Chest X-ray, AP view. Patient: 59 years old, sex M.
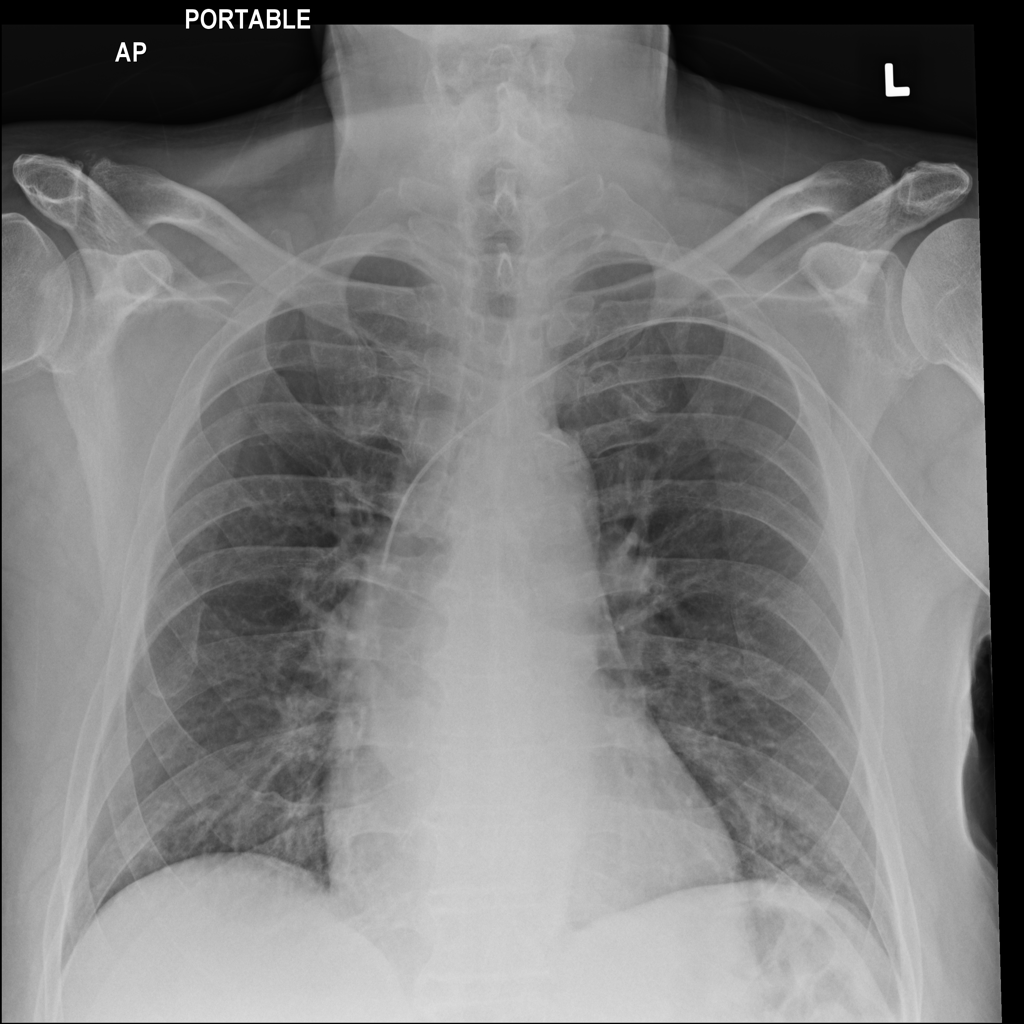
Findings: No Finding